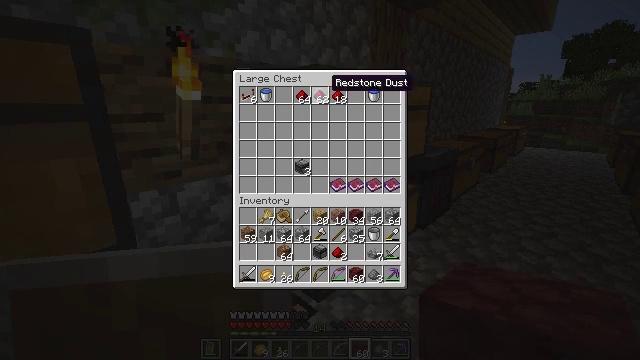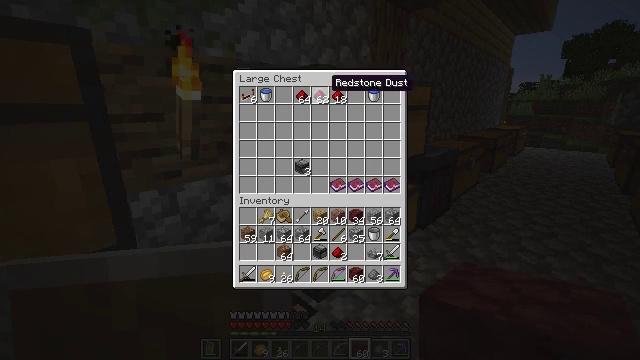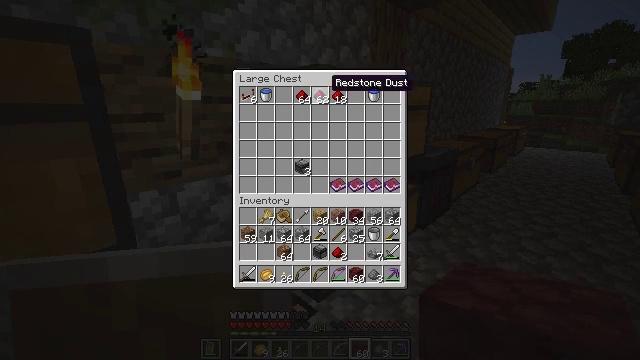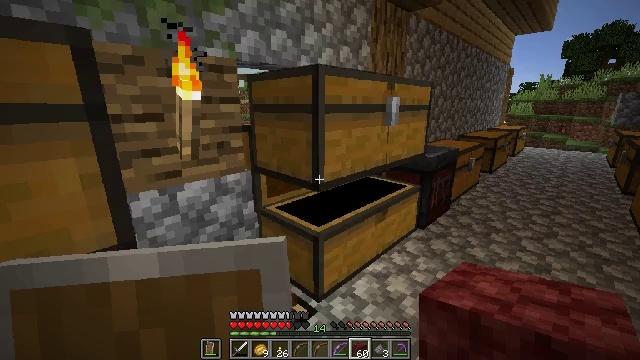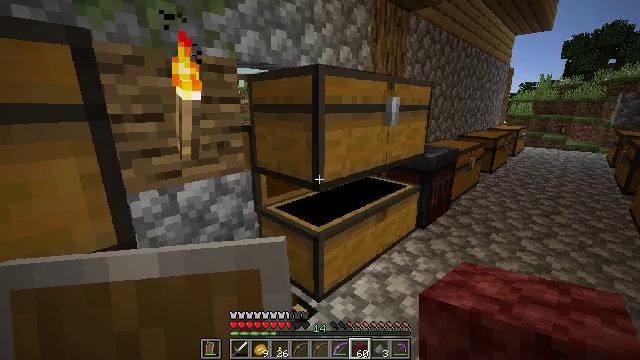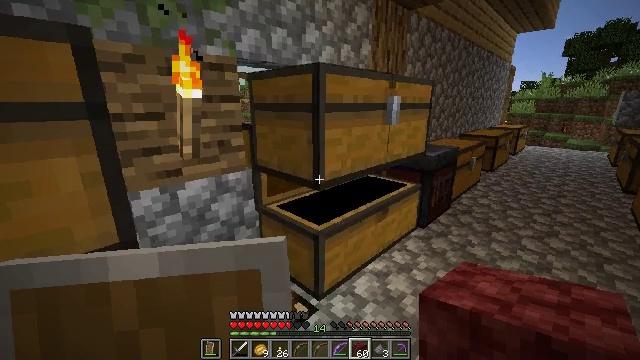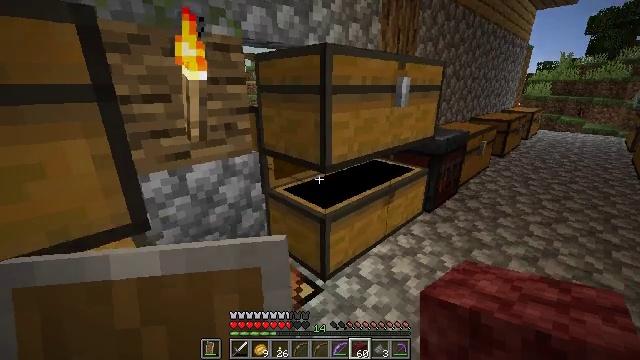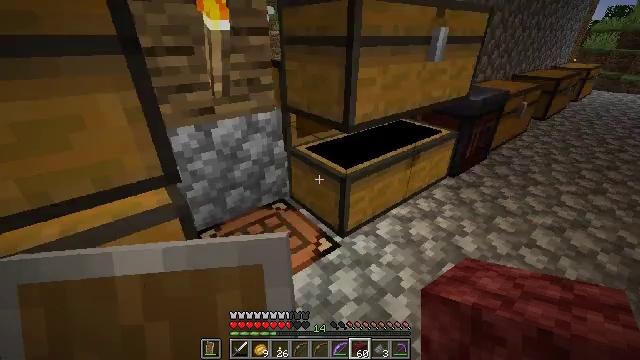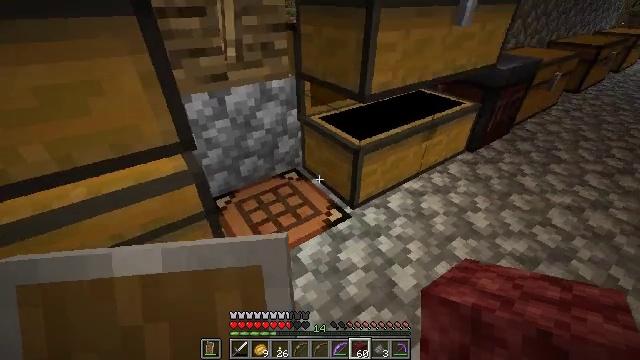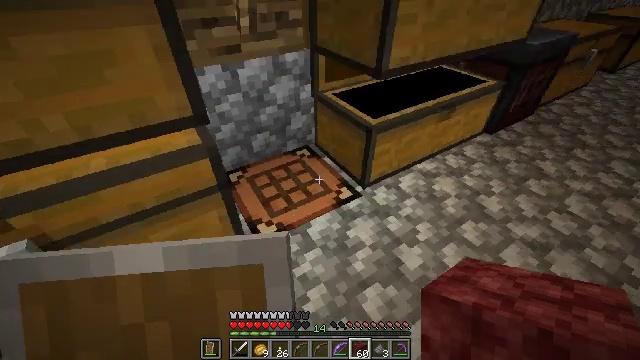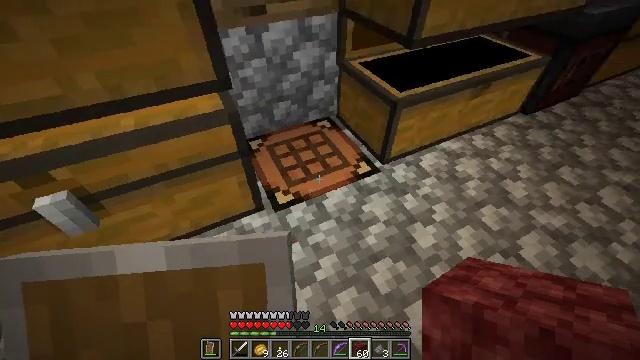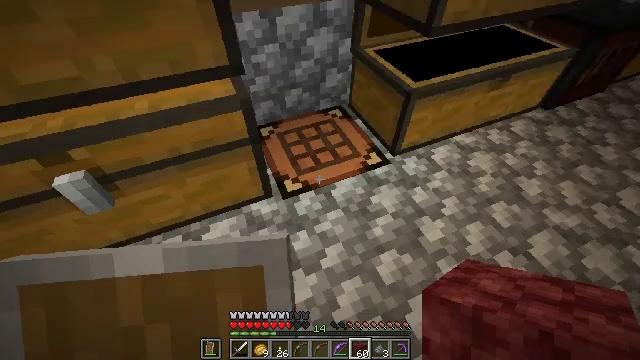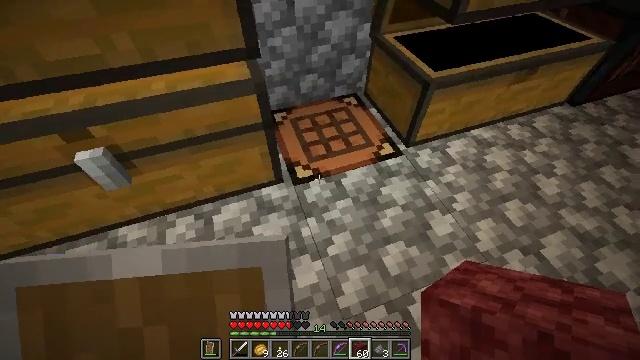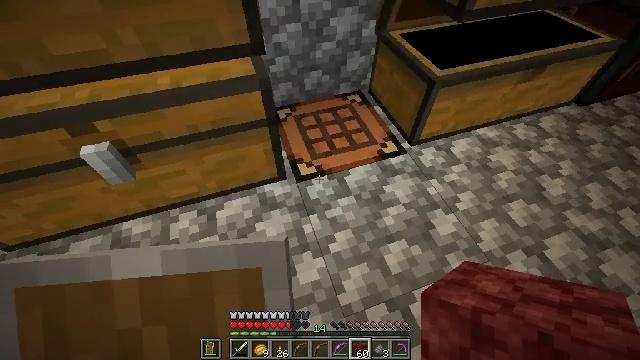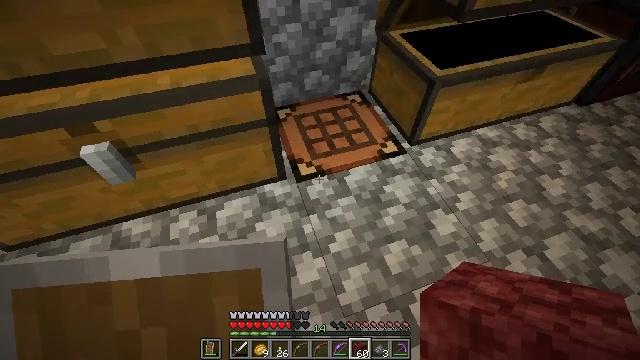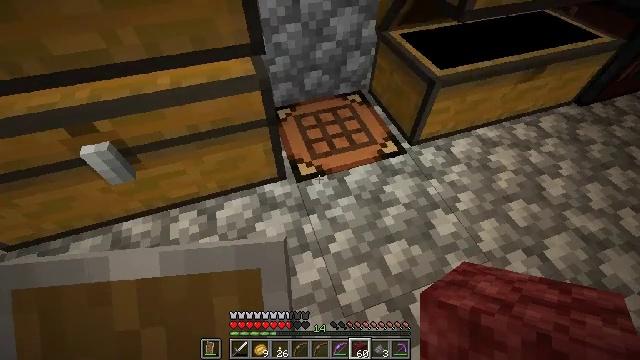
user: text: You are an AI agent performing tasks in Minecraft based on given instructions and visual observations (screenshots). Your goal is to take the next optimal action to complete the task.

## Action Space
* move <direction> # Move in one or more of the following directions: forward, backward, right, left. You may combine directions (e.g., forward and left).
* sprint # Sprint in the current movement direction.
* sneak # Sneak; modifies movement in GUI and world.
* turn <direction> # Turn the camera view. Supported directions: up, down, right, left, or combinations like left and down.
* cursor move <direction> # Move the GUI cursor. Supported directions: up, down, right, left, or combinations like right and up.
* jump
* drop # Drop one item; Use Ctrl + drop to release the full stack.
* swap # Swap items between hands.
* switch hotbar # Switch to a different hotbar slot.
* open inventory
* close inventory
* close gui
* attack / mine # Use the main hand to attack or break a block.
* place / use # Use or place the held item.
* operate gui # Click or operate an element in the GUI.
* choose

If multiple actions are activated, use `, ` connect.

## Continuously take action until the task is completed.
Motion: motion action
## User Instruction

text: Craft a dispenser.
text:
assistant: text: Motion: no_op
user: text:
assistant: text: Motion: no_op
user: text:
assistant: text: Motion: close inventory
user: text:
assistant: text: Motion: close inventory
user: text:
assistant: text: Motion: close inventory
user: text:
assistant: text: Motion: turn left and down, close inventory
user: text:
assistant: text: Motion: turn left and down
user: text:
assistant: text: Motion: turn left and down
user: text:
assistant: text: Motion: turn left and down
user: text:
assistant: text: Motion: turn left and down
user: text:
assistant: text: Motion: turn left and down
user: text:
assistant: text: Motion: turn left and down
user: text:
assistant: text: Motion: turn left
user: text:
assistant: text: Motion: no_op
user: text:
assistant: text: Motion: use / place
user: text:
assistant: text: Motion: use / place
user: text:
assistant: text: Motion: no_op
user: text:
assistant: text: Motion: no_op
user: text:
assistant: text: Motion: no_op
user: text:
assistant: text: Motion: no_op
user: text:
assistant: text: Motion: no_op
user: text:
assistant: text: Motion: turn up
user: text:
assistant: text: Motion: turn up
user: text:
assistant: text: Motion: no_op
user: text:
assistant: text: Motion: use / place
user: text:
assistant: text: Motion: use / place
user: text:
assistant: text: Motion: use / place
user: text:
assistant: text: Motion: no_op
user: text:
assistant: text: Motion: no_op
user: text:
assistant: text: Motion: no_op